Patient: sex M, age 66
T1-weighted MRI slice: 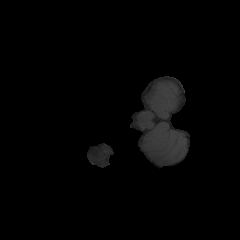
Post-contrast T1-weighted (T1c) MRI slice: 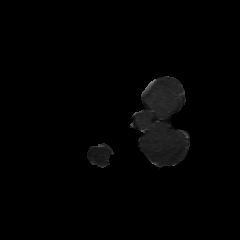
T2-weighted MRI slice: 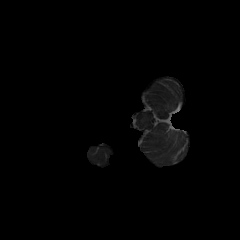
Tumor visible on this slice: no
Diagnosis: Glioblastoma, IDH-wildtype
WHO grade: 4